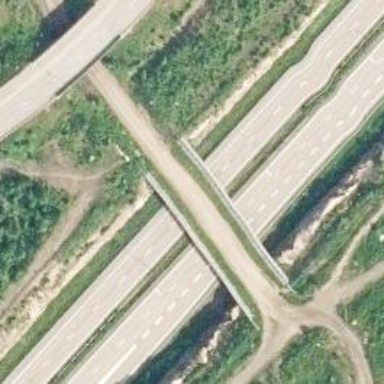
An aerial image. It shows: Asphalt cycleway bridge. The cycleway is dedicated for Nordic skiing with classic and skating grooming.